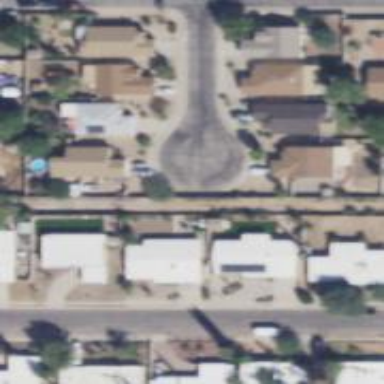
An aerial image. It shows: Turning circle on the road.